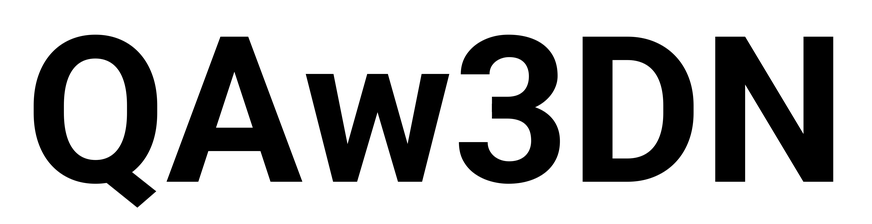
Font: Roboto_Bold